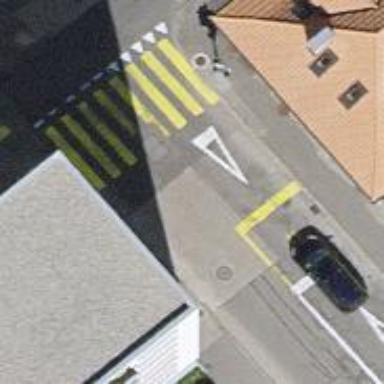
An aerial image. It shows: Road with traffic signals.